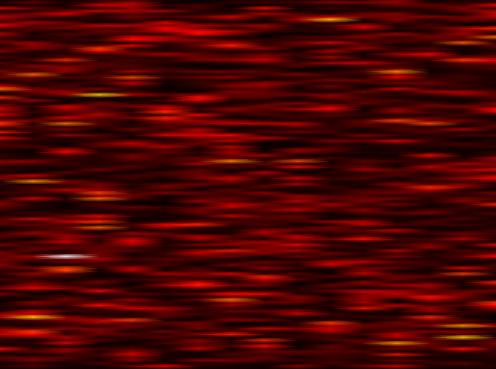
Label: FBMC